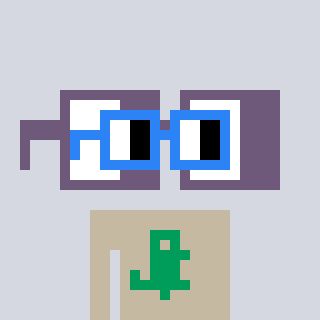
a pixel art character with square blue glasses, a glasses-shaped head and a bege-colored body on a cool background